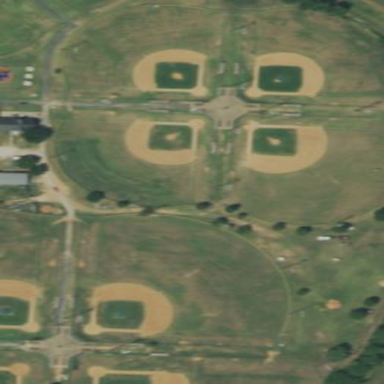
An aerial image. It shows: Baseball pitch for leisure land activities.